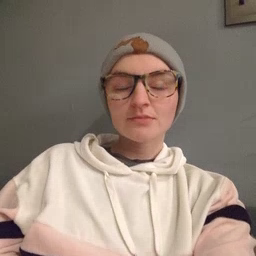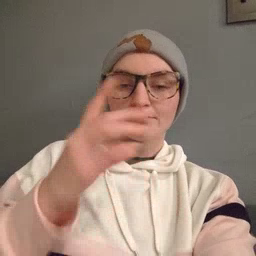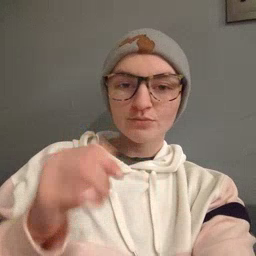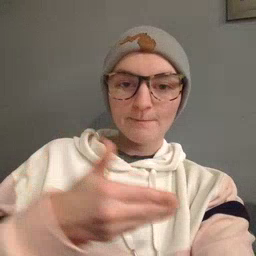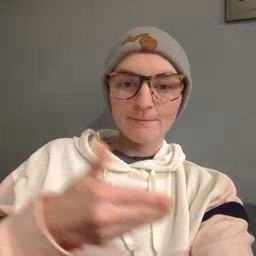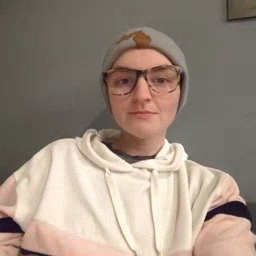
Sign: puppy